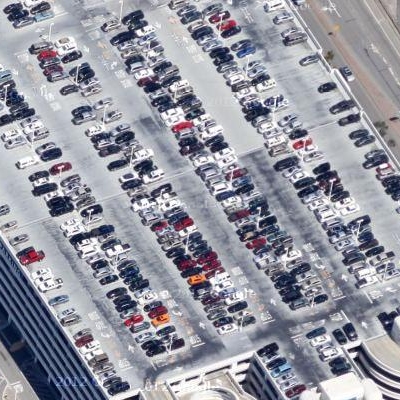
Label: Parking